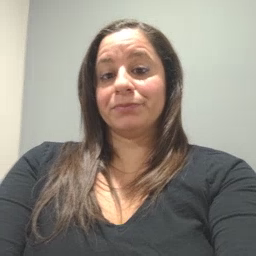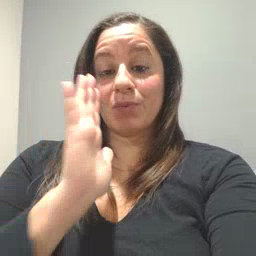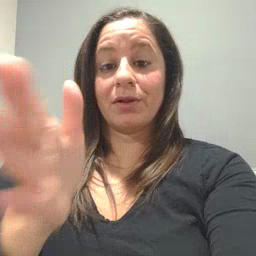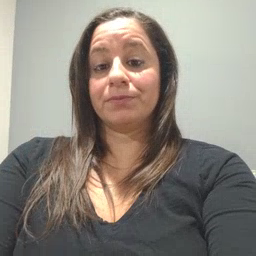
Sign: will